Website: lowes
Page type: customer-info-address
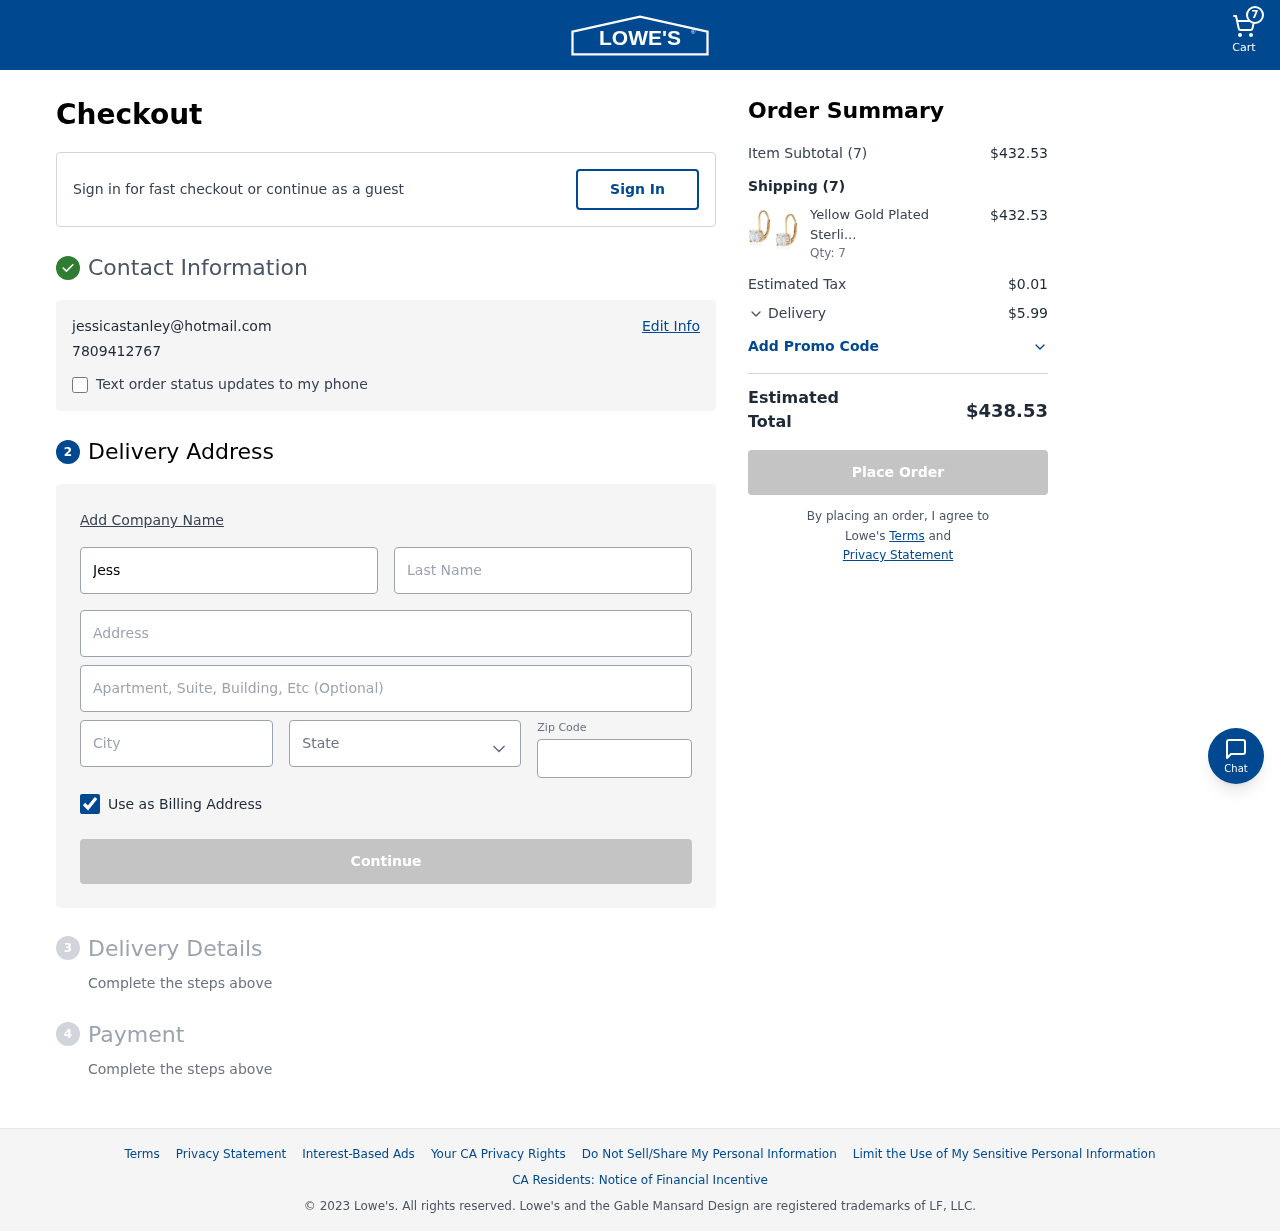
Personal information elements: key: PII_CITY
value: Lake Tracytown
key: PII_EMAIL
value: jessicastanley@hotmail.com
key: PII_FIRSTNAME
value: Jessica
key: PII_LASTNAME
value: Stanley
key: PII_PHONE
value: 7809412767
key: PII_POSTCODE
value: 82950
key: PII_STATE
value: Kansas
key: PII_STREET
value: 42538 Michael Pine
Product elements: key: PRODUCT1_NAME
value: Yellow Gold Plated Sterling Silver Lever back Earrings set with Round Swarovski Zirconia (2 cttw)
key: PRODUCT1_QUANTITY
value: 7
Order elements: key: ORDER_NUM_ITEMS
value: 7
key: ORDER_SUBTOTAL
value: $432.53
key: ORDER_NUM_ITEMS2
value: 7
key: ORDER_SUBTOTAL2
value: $432.53
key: ORDER_TAX
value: $0.01
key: ORDER_SHIPPING_COST
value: $5.99
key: ORDER_TOTAL
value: $438.53